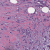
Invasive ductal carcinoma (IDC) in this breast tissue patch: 1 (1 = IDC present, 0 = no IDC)